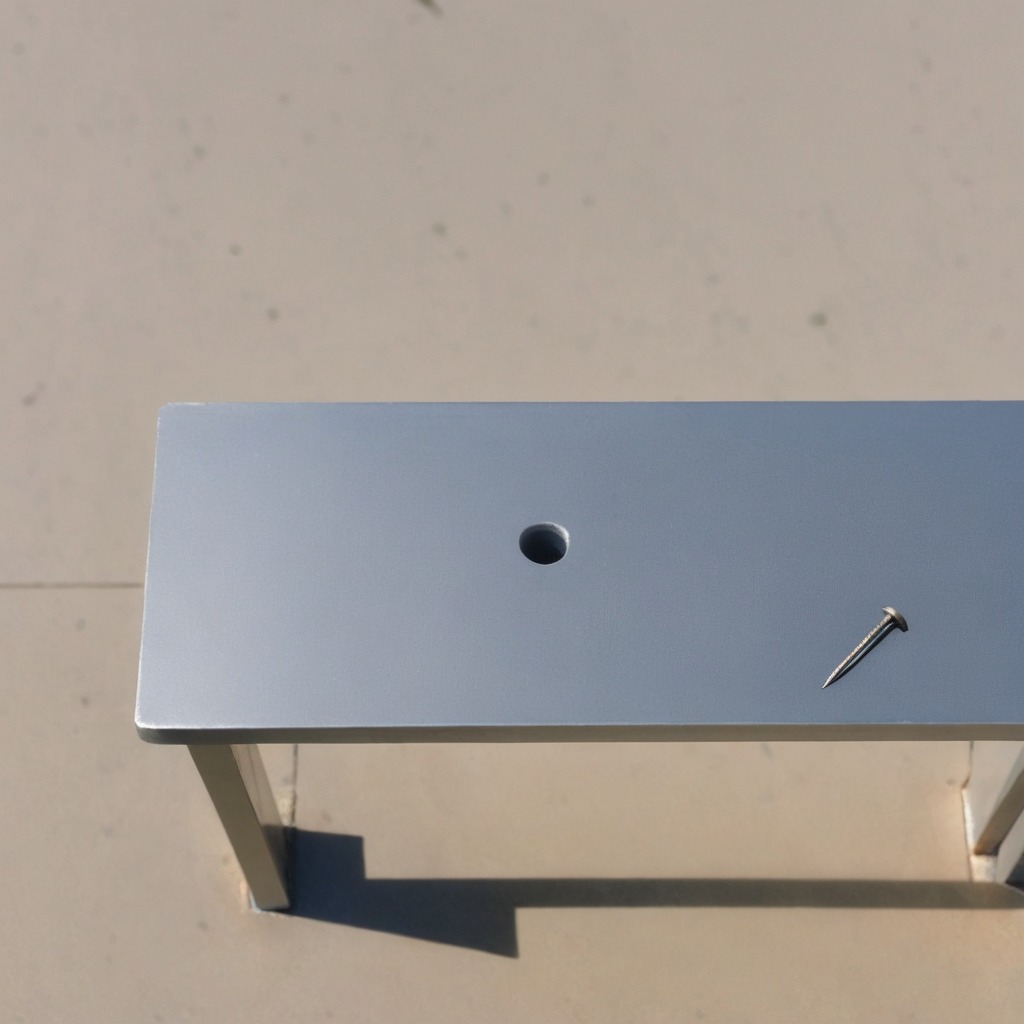
A nail is lying on the table.